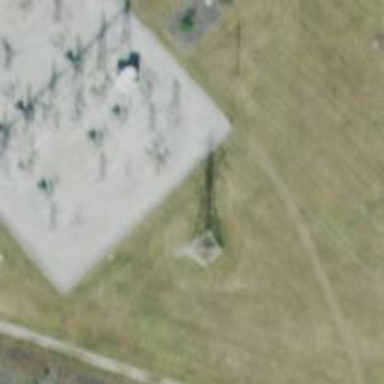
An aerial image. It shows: Lattice structure tower.